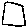
Label: square